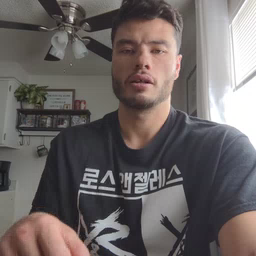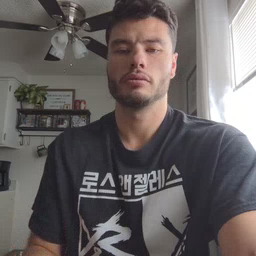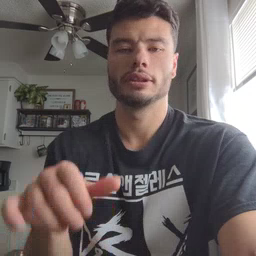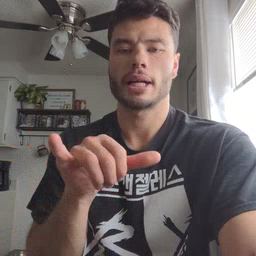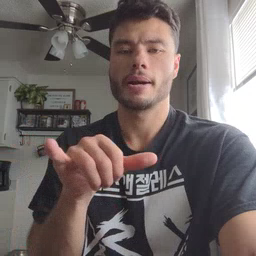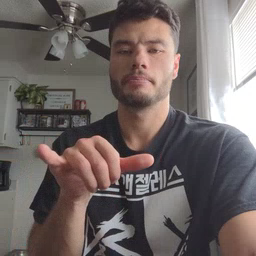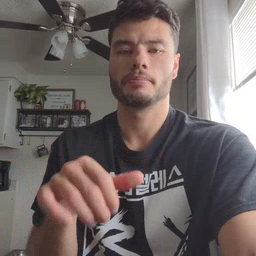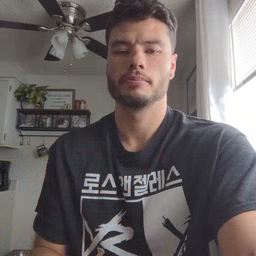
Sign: same